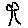
Label: tree